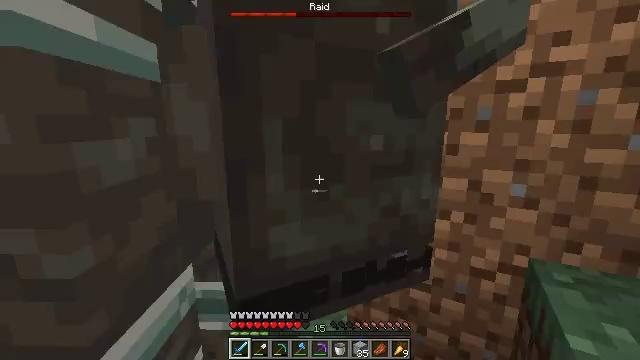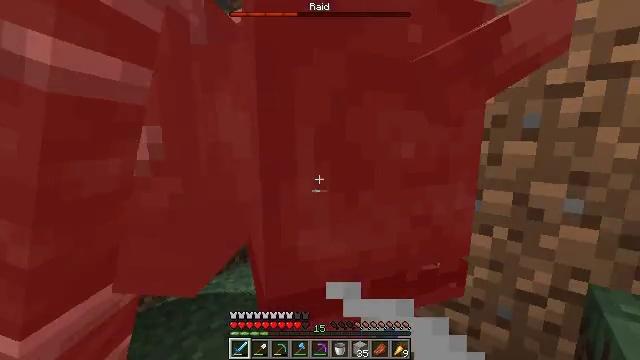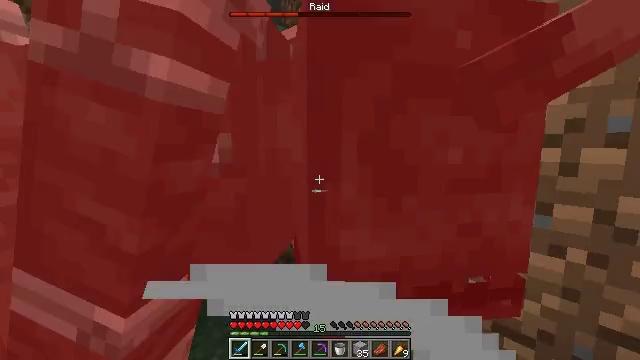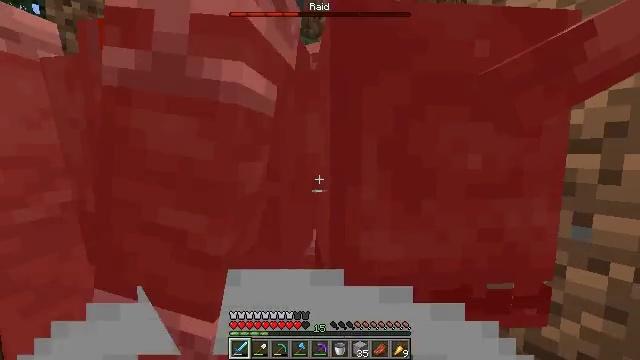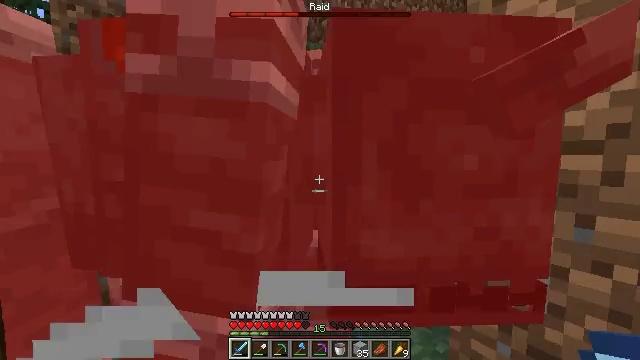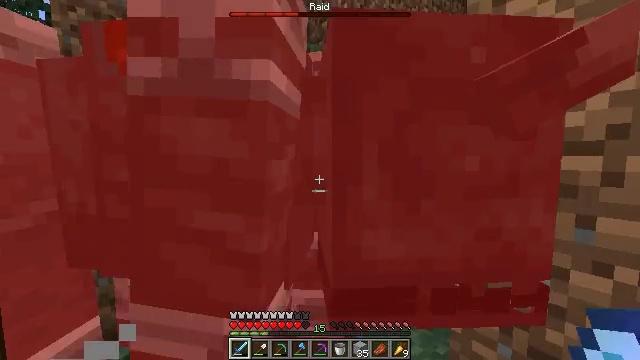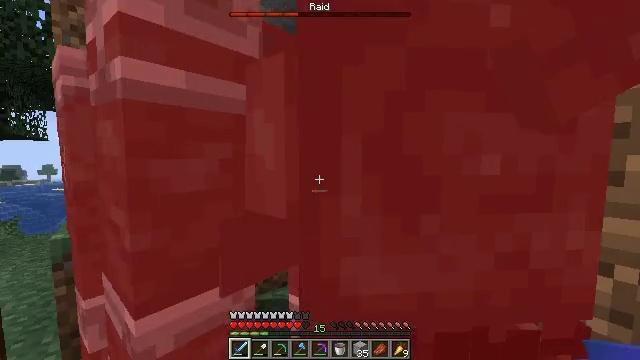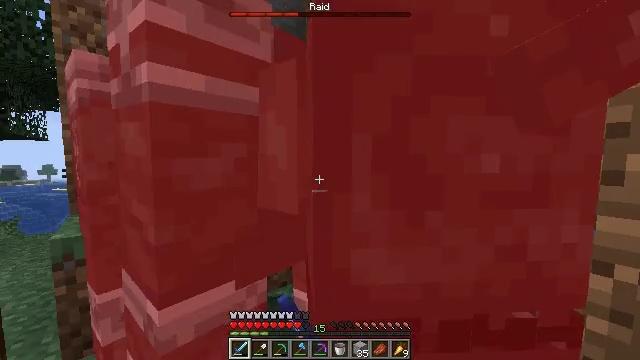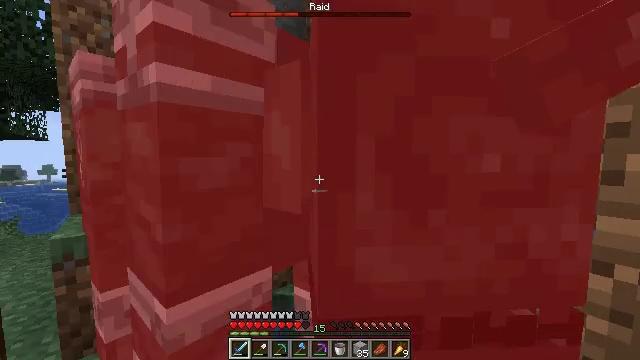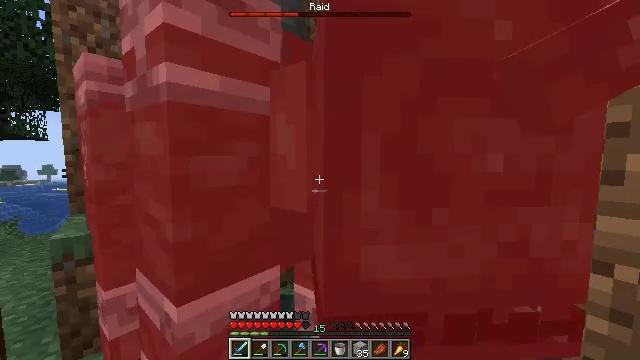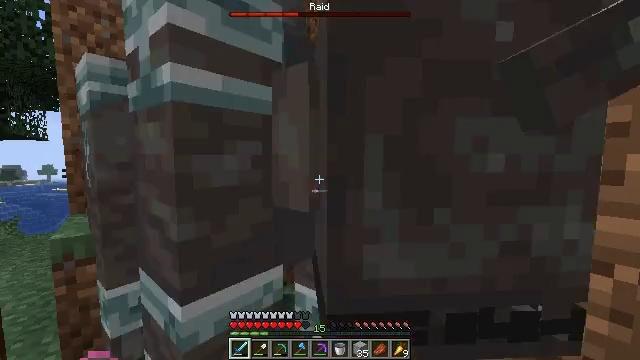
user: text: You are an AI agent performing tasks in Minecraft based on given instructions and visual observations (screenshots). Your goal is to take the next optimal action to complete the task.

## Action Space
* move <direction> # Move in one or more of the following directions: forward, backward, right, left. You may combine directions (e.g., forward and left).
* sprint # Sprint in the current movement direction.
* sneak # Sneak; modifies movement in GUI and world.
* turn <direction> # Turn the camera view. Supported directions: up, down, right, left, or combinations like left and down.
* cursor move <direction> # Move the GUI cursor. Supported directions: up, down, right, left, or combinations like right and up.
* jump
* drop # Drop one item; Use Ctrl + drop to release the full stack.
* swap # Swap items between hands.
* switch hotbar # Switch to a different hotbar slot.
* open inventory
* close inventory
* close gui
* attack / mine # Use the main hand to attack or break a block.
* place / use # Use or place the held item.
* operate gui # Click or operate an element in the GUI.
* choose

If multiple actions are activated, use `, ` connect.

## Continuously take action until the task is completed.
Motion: motion action
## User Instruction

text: Combat the ravager.
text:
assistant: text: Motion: turn left and up
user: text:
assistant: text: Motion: turn left and up
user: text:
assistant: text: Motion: turn left and up
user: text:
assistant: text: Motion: no_op
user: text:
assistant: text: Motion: no_op
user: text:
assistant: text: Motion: attack / mine
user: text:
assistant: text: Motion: attack / mine
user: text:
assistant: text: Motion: attack / mine
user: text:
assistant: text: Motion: attack / mine
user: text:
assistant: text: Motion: attack / mine
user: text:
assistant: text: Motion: no_op